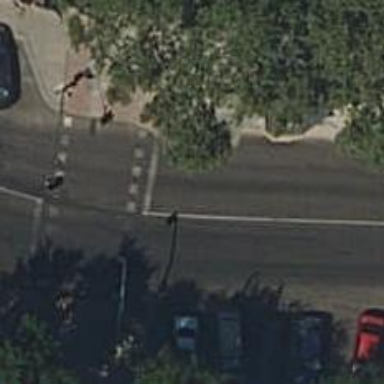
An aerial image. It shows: Road with traffic signals controlling the flow of traffic.